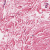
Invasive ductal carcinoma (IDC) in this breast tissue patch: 0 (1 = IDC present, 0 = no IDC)